Question:
As shown by the picture above, one vertex needs to map to two different uv coordinates. I know that I can index verities with another buffer by binding it to GL_ELEMENT_ARRAY_BUFFER, but this binds the the uv in the same index. I can't find any documentations or article showing how to index uv's. I think that there is a way to do this, because it seems like something that people would find useful. How do I do it ?
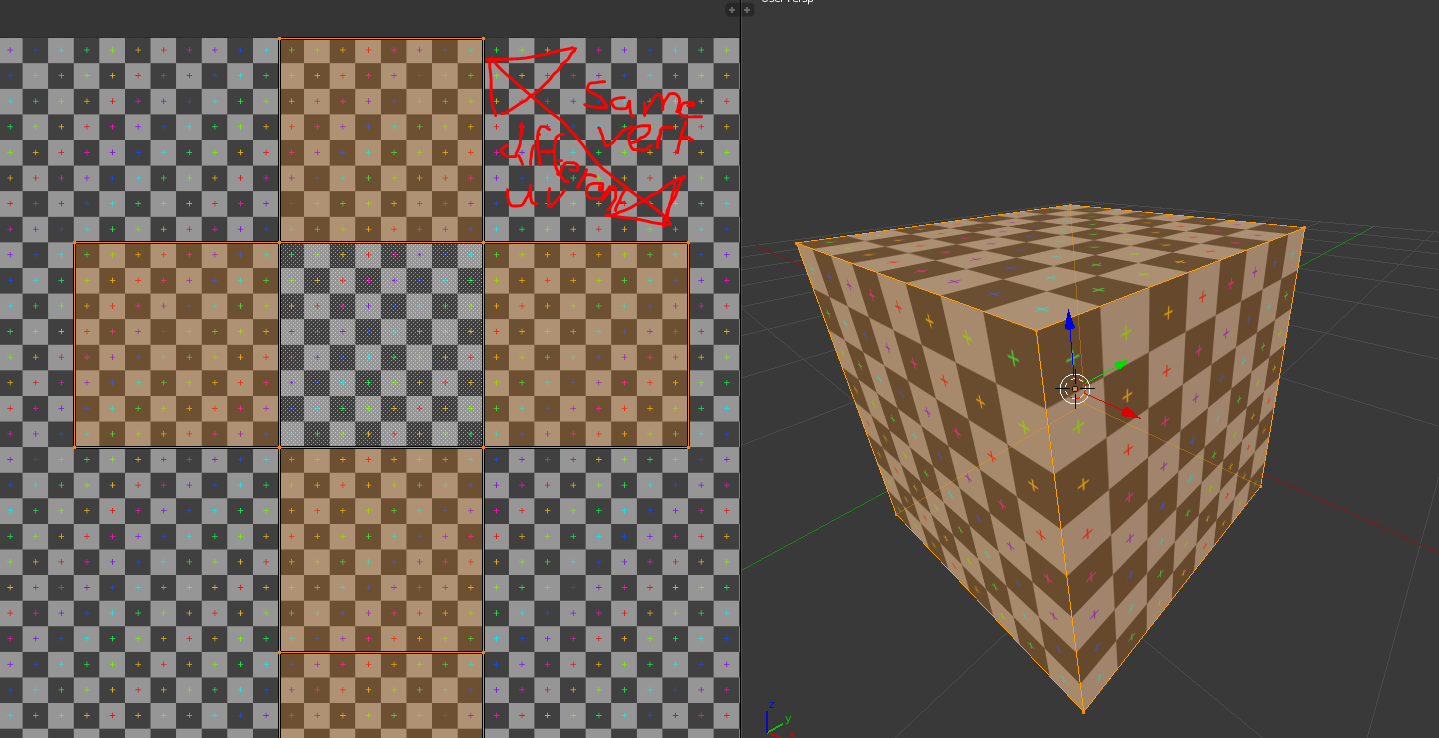
Answer: Simply said, there is to index of a vertex. The use of an element/index buffer applies to sharing a of attributes e.g. position, uv. Since one of the attributes cannot be shared, neither can the other attributes. A simple solution to that problem, is duplicating the required information to construct a new permuation (with a different uv-coordinate).
Effectively what you need to have support for, are multiple element/index buffers, one for each attribute: element/index buffer for normal attributes, element/index buffer for uv attributes, element/index buffer for positional attributes. But in the current generations of either OpenGL (3 or 4) or DirectX (11) (and presumably on a hardware level itself) this simply does exists.